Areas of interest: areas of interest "Jingang Installation Company Science and Technology Park"
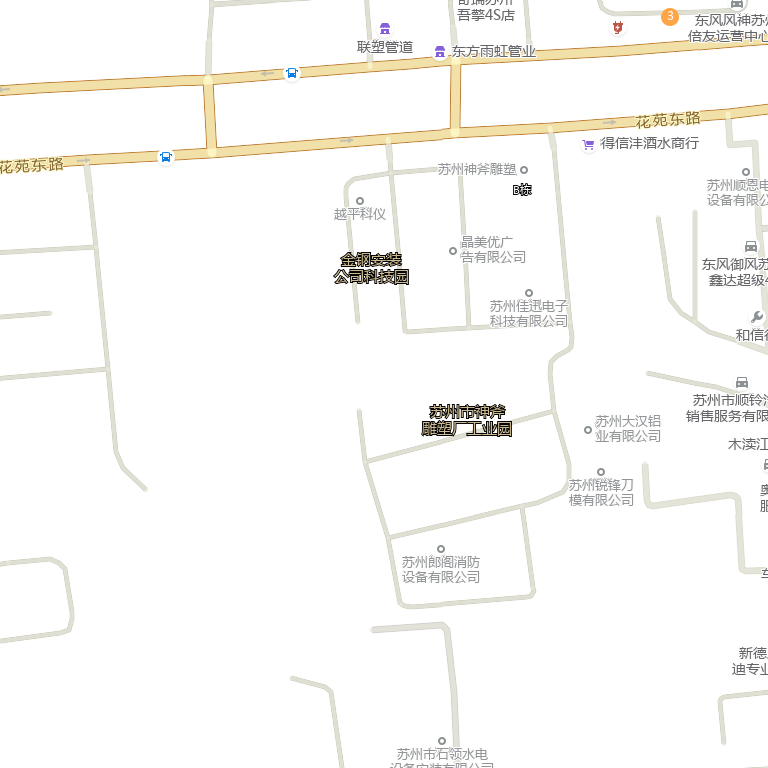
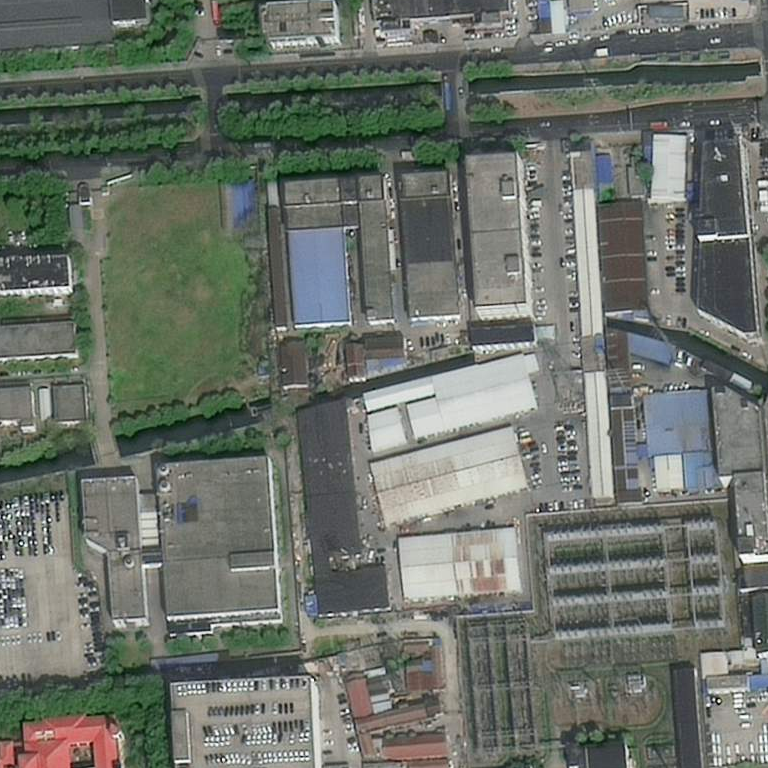